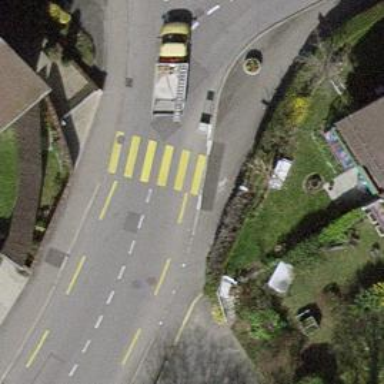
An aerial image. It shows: Uncontrolled crossing on the road.